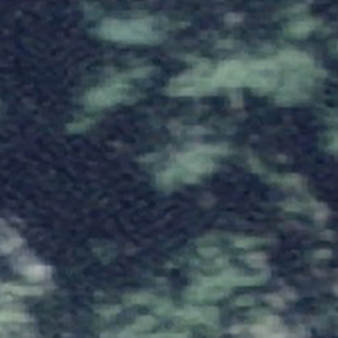
Label: other